Question: I have a form that requires the user to input their project's outcome.
They are required to input at least one outcome, and each outcome has a requirement of at least 2 measures associated with it.
So I need the ability to present the user with the initial outcome field, with two measure fields associated with it, with the ability to add more measures to its related outcome.
I sketched up what it would look like if the user were to have two outcomes.
The dotted lines are the actions of each button.
I would like to accomplish this using jQuery, but I have never done anything more than just displaying/hiding a field based on what the user clicks.
Any help is appreciated.
Just to sum it up, they are required to provide one outcome, each outcome has at least two measures.
EDIT: Began proofing it here: <URL> - but the add measure button is not working properly.
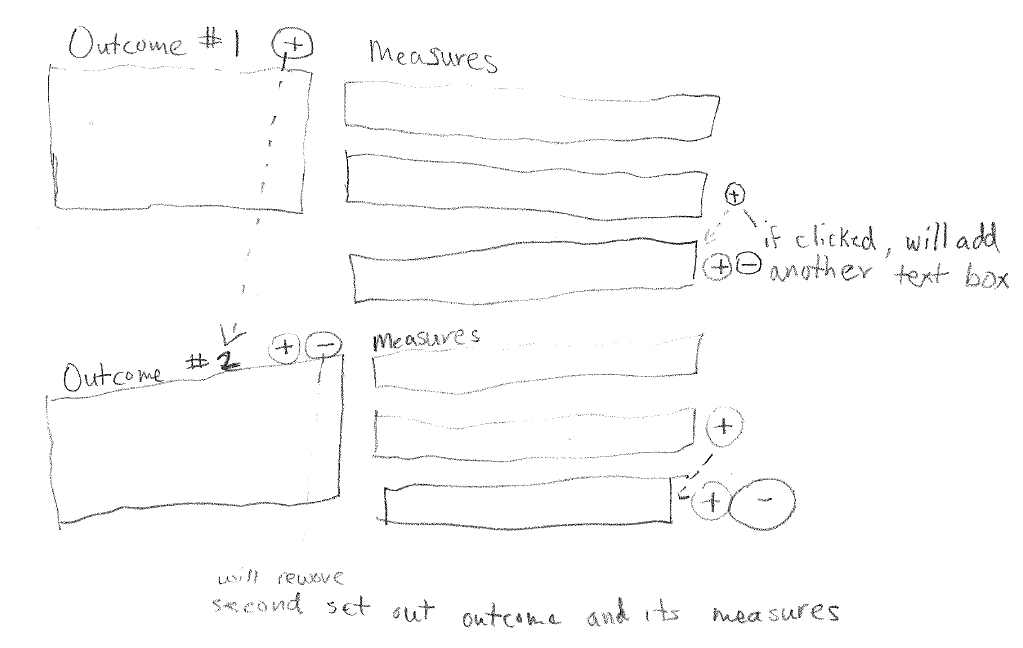
Answer: Here is something I put together:
<URL>
The trickiest part, and most of the code is dealing with form input names.
The main part of the code depends on a non-displayed template which is cloned when elements are added. This makes it easier to create new elements, because you just have to modify the template.
Here is a version that allows you to remove the first outcome/measure as long as others exist, plus I cleaned up some other things (bugs):
<URL>
'.live()'. The buttons in your example don't work because you are assigning handlers once, before those buttons exists. '.live()' assigns the handler to the root of the DOM, so that any elements added later will also have the correct handler.
, as per you request:
<URL>
And if you want it animated:
<URL>